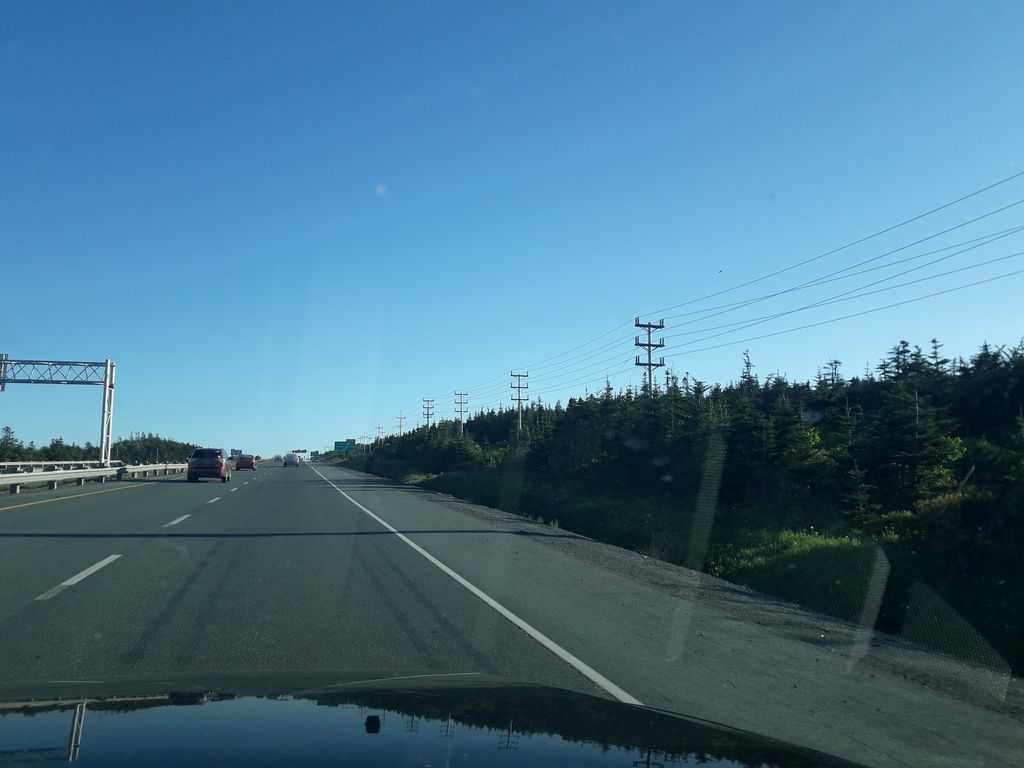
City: st_johns